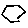
Label: hexagon